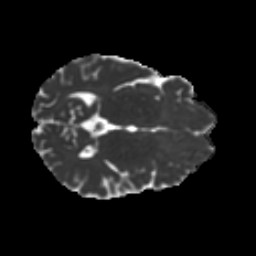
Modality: MD
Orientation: axial
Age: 34
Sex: male
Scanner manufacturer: ge
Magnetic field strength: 3 T
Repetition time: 7.8 s
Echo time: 0.0606 s